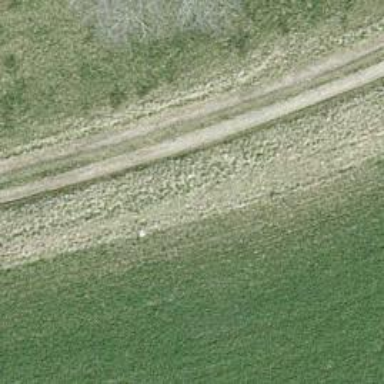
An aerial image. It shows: Unpaved track with grade2 surface.